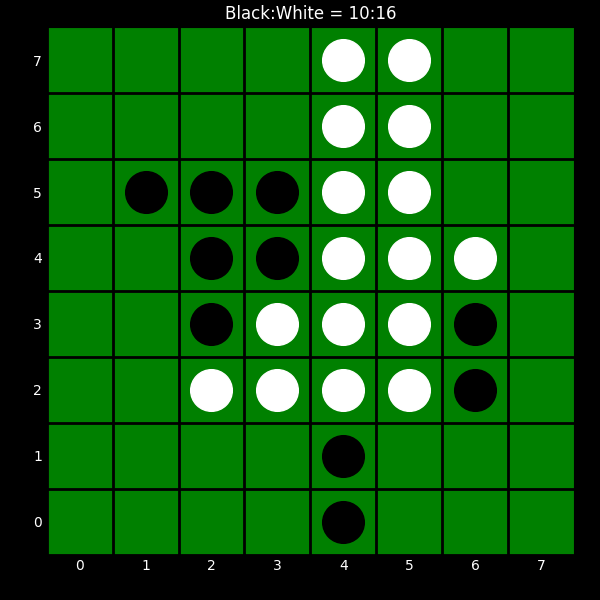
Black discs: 10
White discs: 16